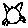
Label: cat